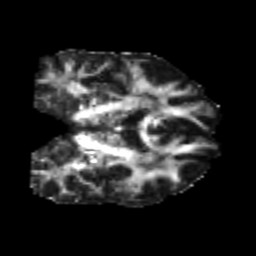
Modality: FA
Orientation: coronal
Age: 24
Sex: male
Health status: healthy
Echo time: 0.074 s